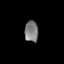
Tissue: lung
Cell type: Epithelial cells
Senescence score: 0.2169
Nuclear area (px): 273
Mean DAPI intensity: 127.161